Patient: sex F, age 56
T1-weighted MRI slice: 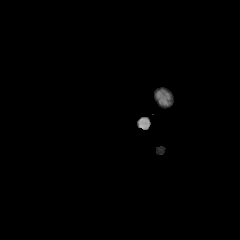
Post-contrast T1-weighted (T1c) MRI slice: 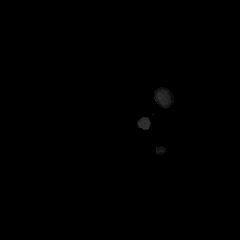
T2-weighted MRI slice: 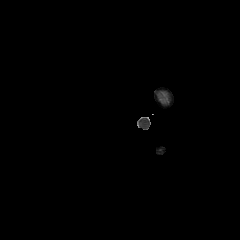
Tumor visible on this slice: no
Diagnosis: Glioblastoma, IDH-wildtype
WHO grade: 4